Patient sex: F
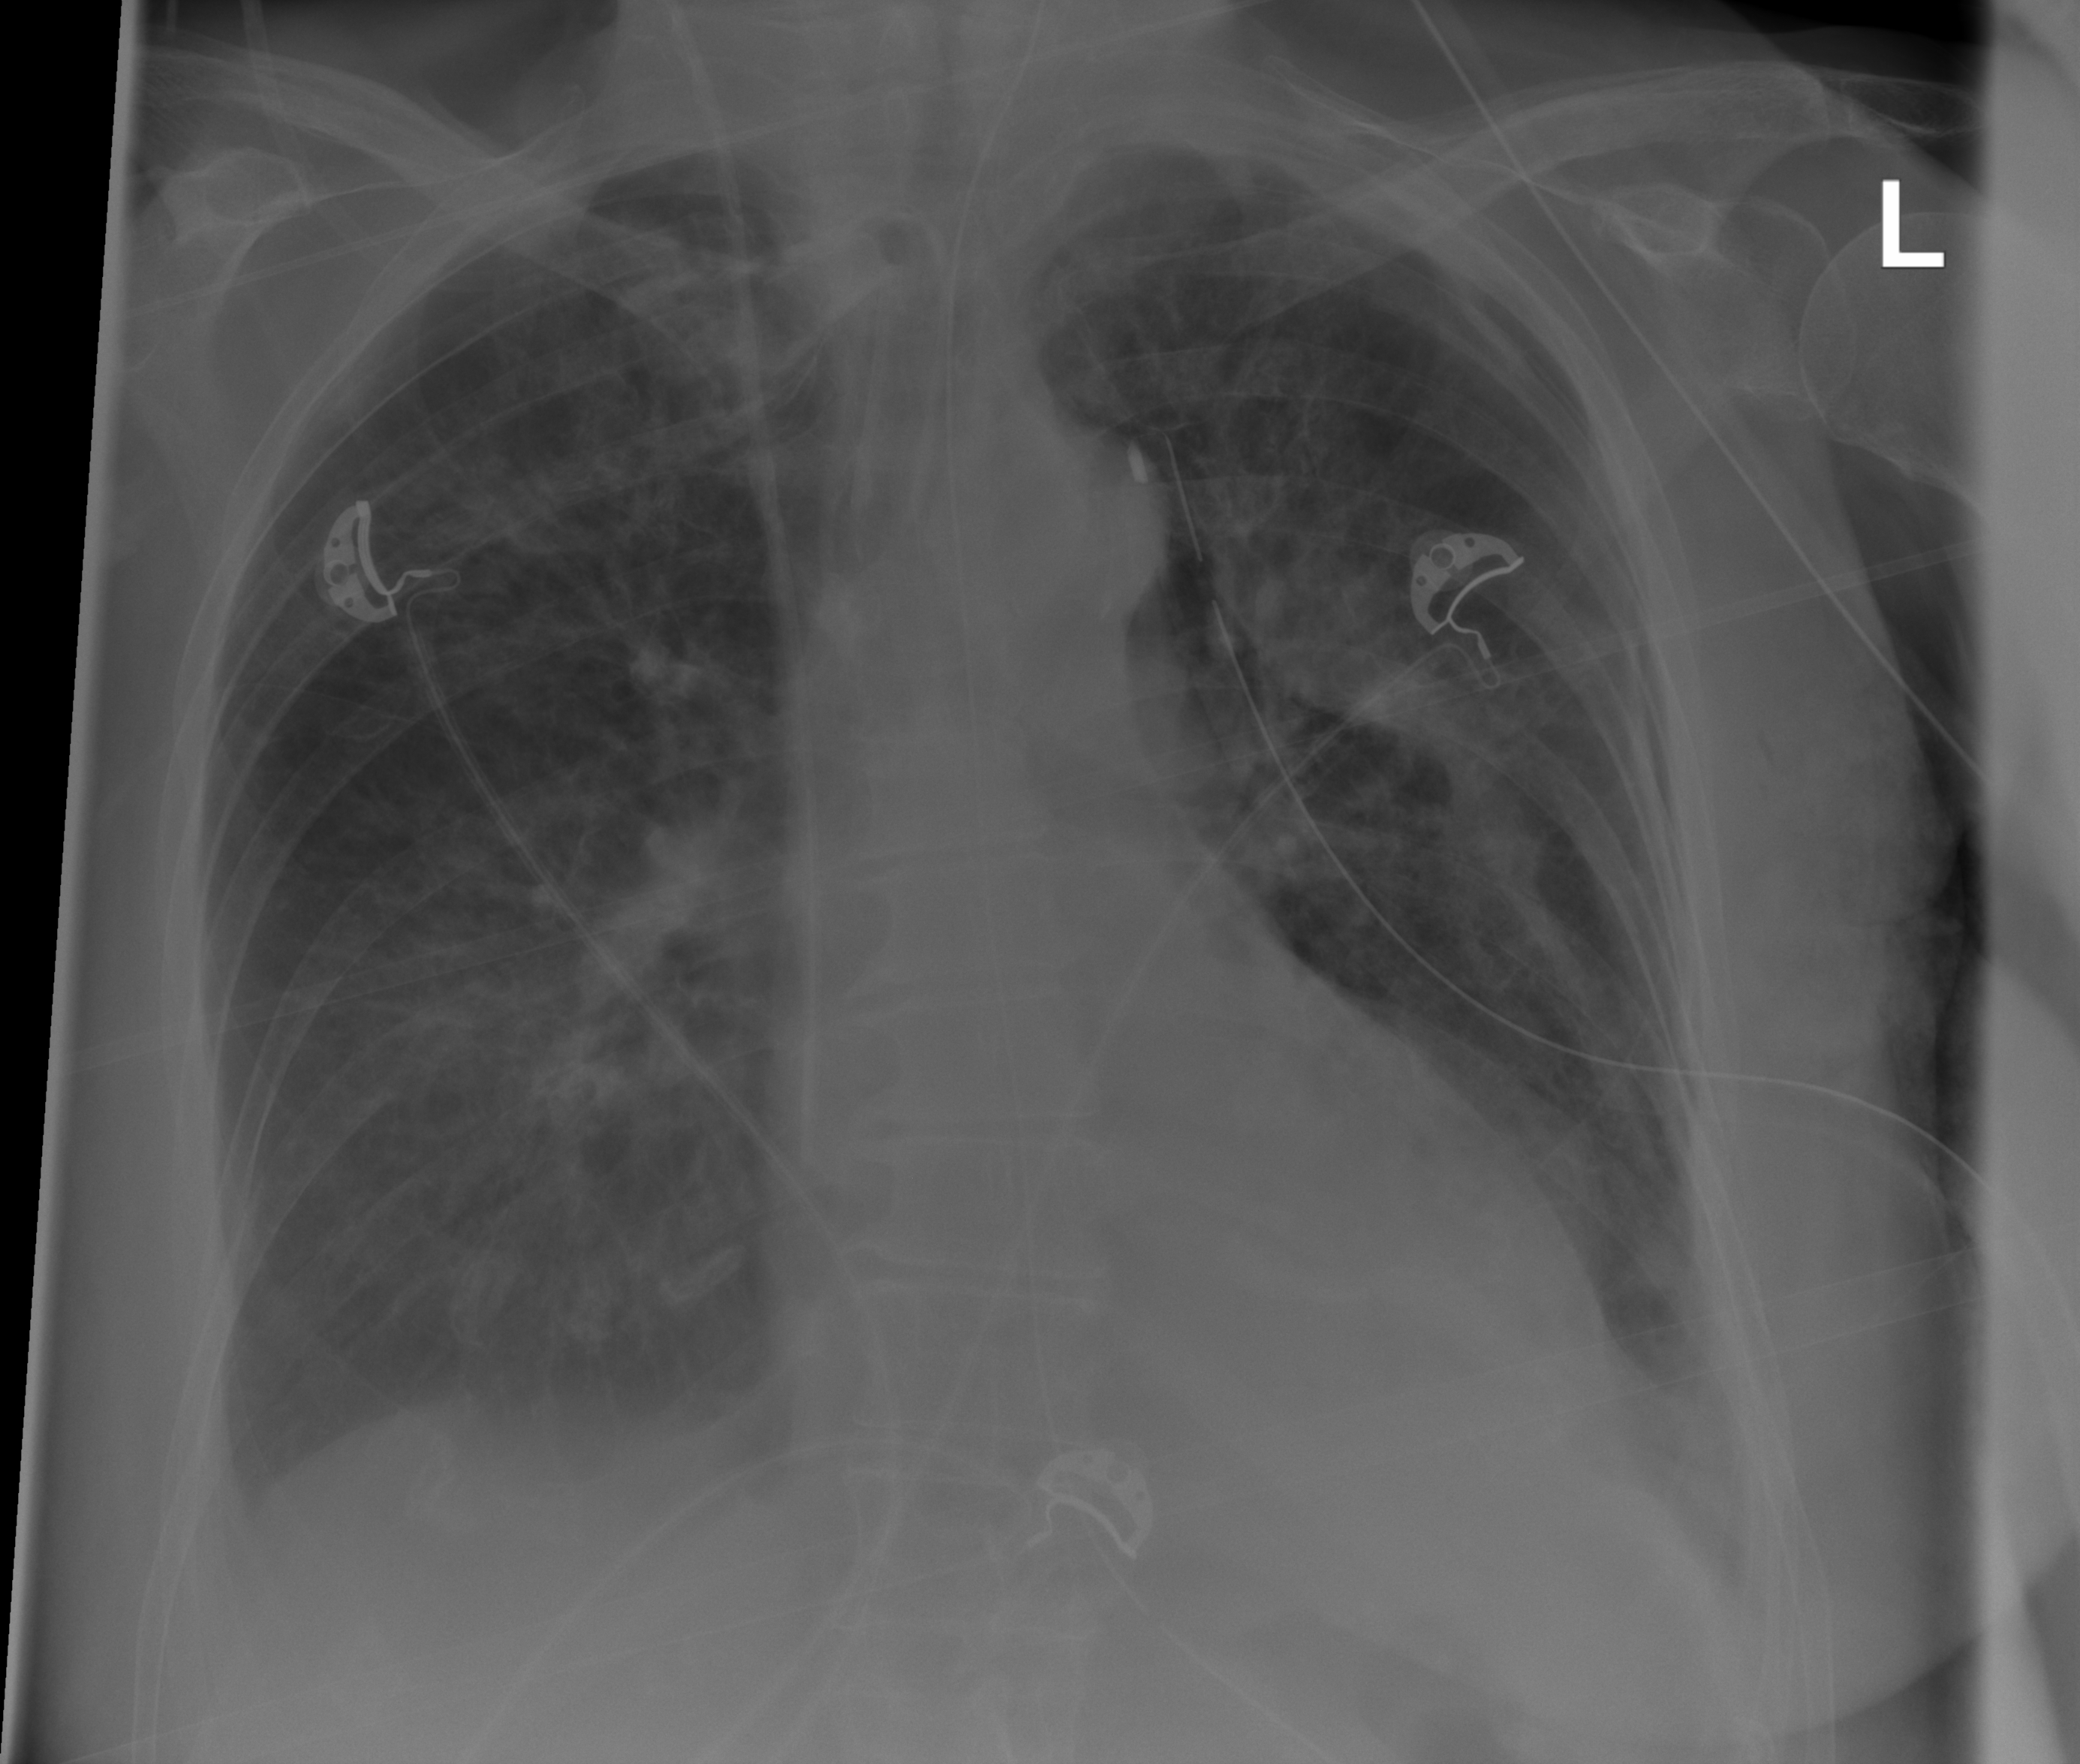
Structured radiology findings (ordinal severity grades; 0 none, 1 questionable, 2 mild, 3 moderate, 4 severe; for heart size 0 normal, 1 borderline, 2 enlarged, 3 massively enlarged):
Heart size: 2
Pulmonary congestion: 0
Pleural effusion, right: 2
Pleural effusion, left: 2
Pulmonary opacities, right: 0
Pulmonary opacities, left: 0
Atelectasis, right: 0
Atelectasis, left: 2